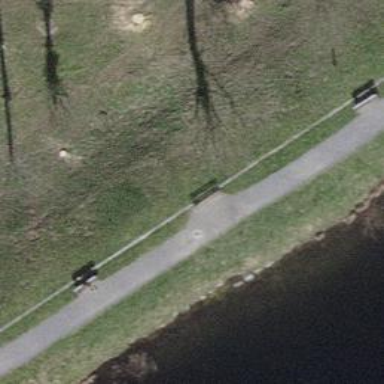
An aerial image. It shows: Bench.